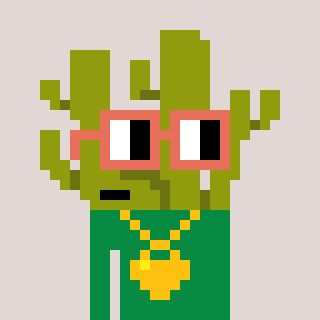
a pixel art character with square orange glasses, a cactus-shaped head and a green-colored body on a warm background